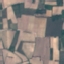
Land use / land cover: PermanentCrop